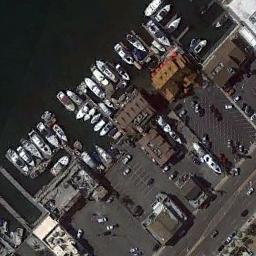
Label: harbor